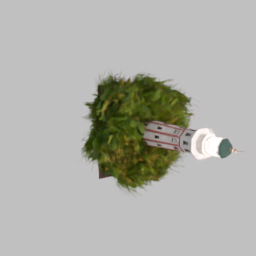
Label: architecture